A bearing vibration time series has been folded into this square grayscale image, one row per segment of consecutive samples. Classify the bearing condition as one of: normal, inner_race, outer_race, ball.
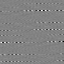
Answer: outer_race